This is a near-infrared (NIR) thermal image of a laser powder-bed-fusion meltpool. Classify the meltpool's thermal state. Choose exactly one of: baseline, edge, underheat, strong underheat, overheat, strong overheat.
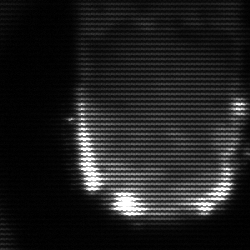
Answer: baseline